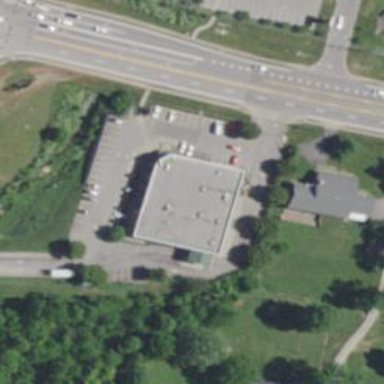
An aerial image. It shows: Pharmacy providing healthcare services.